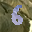
Label: 6